Interaction volume radius: 10 \u00c5
Interaction volume height: 10 \u00c5
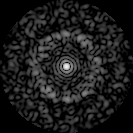
Disorder parameter: 0.8022